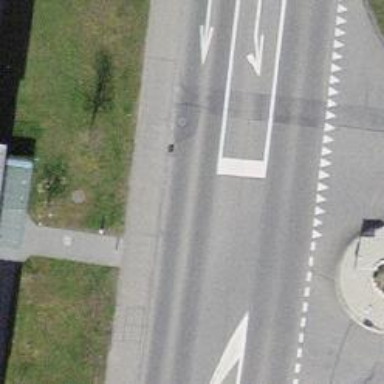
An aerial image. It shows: Secondary road with asphalt surface and sidewalk on the left.